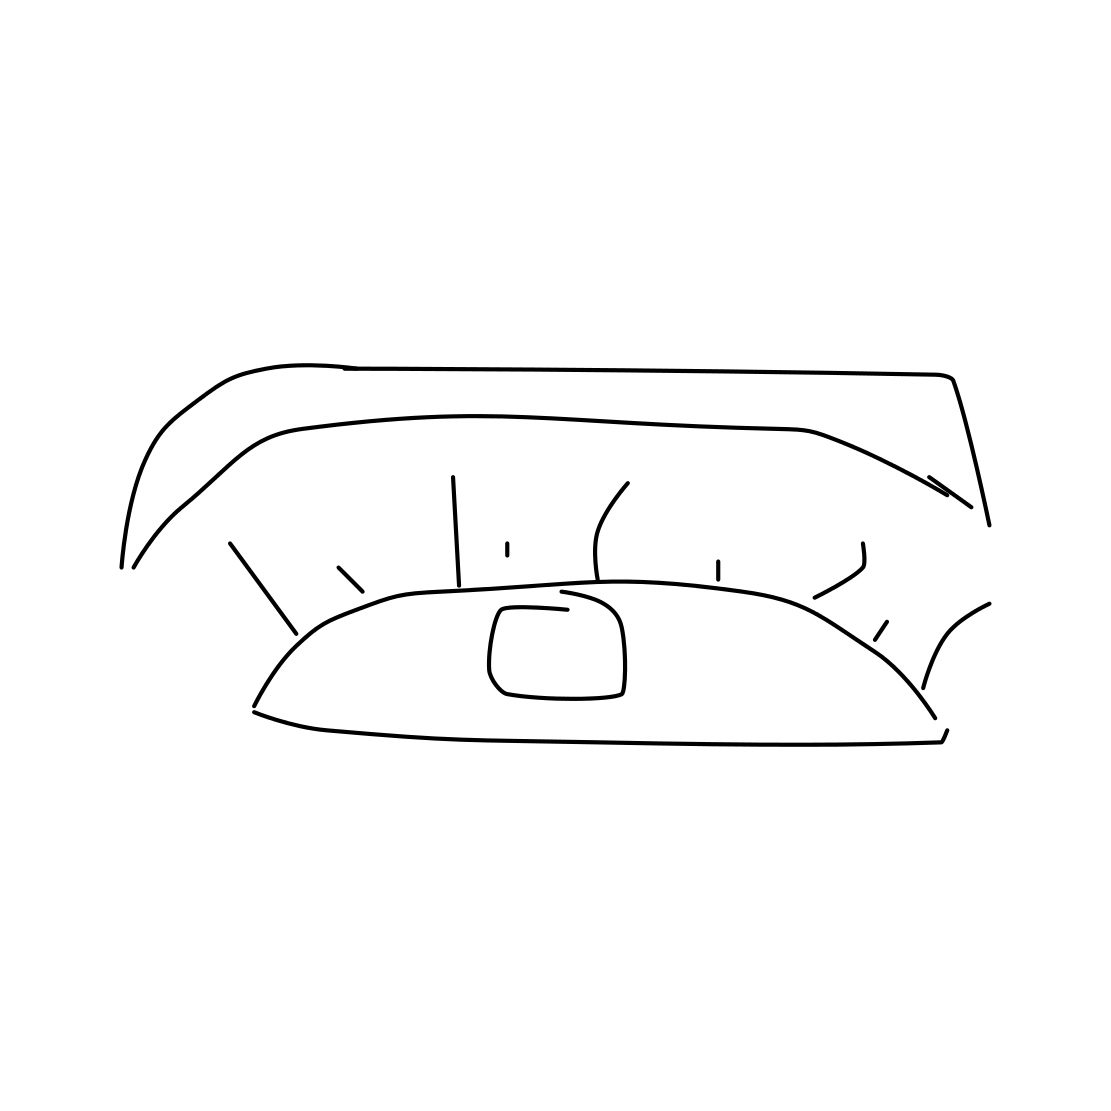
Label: eye